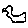
Label: bird